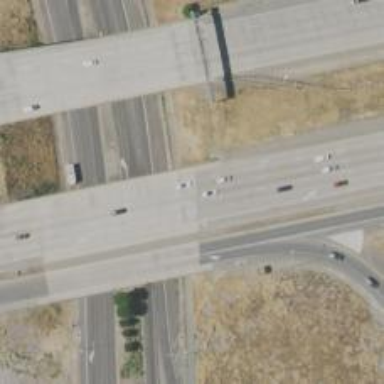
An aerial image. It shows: Motorway bridge.